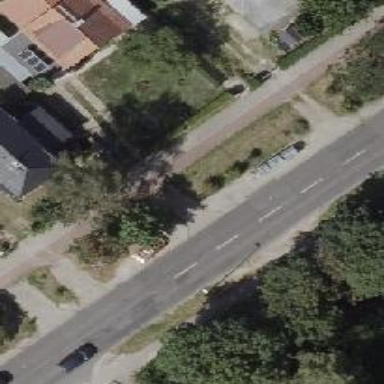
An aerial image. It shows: Secondary road with asphalt surface and sidewalks on both sides. There is cycle track on the left side.